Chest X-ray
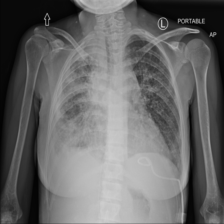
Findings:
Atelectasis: negative
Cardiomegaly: negative
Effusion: positive
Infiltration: negative
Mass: positive
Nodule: negative
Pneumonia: negative
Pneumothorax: negative
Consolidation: negative
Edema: negative
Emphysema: negative
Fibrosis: negative
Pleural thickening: negative
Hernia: negative